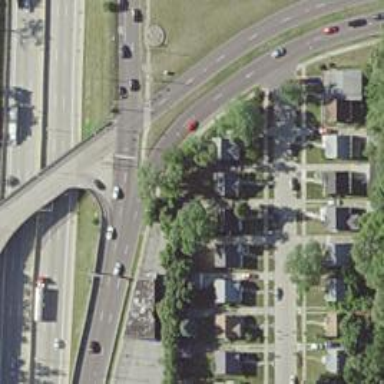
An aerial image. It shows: Trunk link highway.